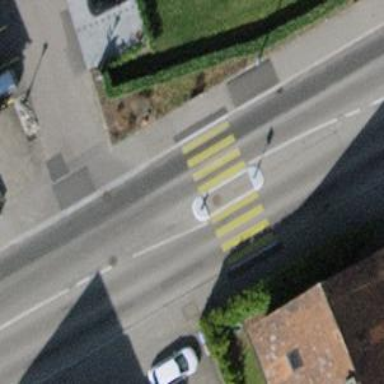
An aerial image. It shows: Marked road crossing with pedestrian island.